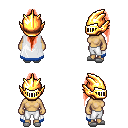
a pixel art fantasy rpg character, female body template, human, tanned skin, white trimmed cape, white pants, red extra-long topknot hairstyle, gold helm, white slippers, four views (front, back, left, right), 2x2 character sprite sheet, small pixel art, hard edges, no anti-aliasing